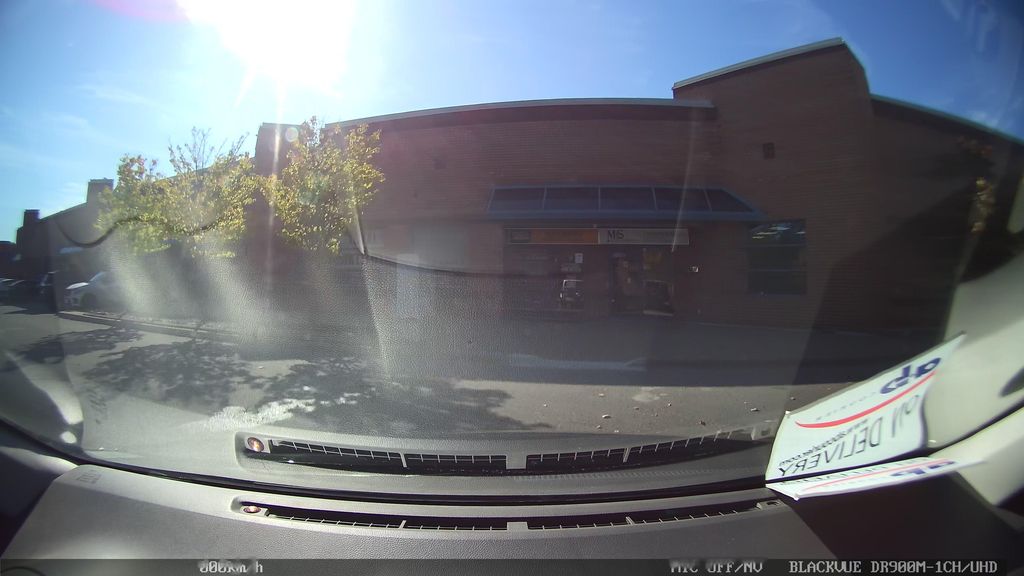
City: toronto